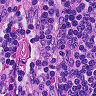
Metastatic tissue present: no